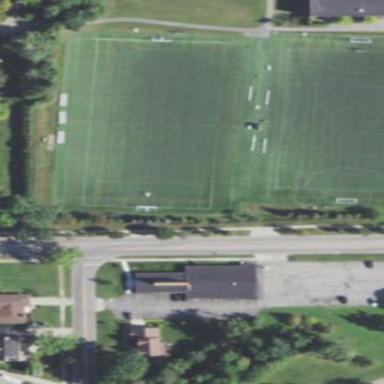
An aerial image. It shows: Soccer pitch for leisureland activities.